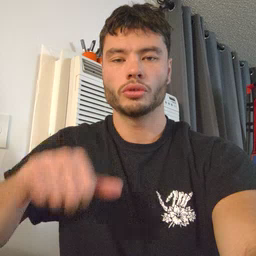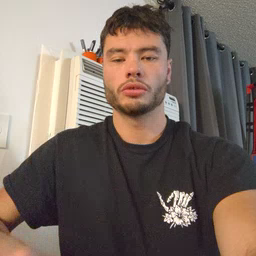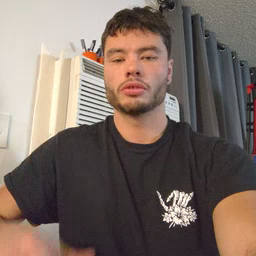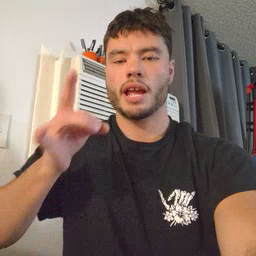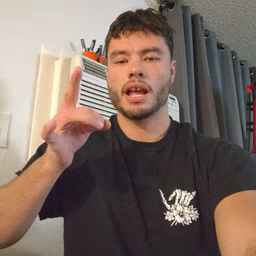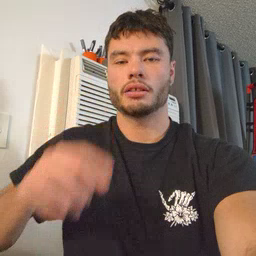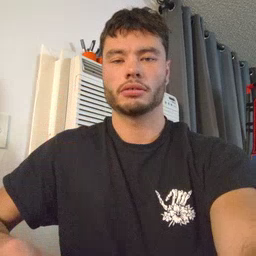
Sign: hat